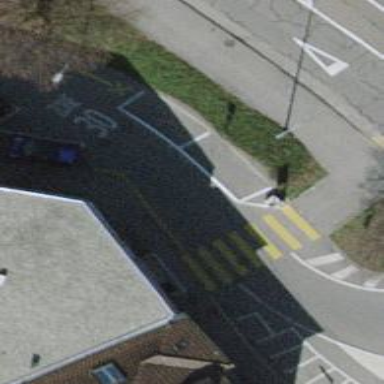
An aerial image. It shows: Residential road with asphalt surface and opposite lane cycleway.